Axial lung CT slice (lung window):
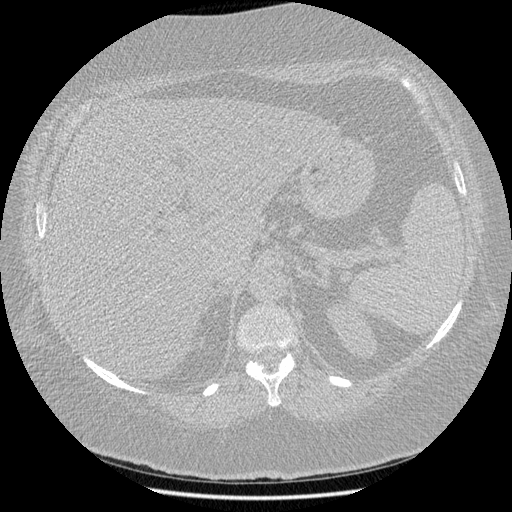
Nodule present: no